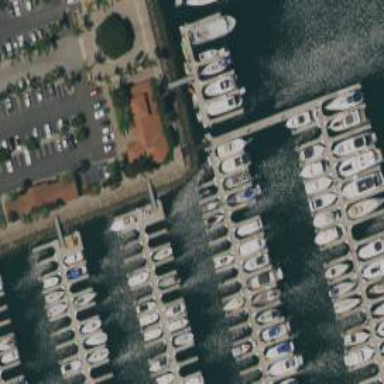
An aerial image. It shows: Dock by the waterway.